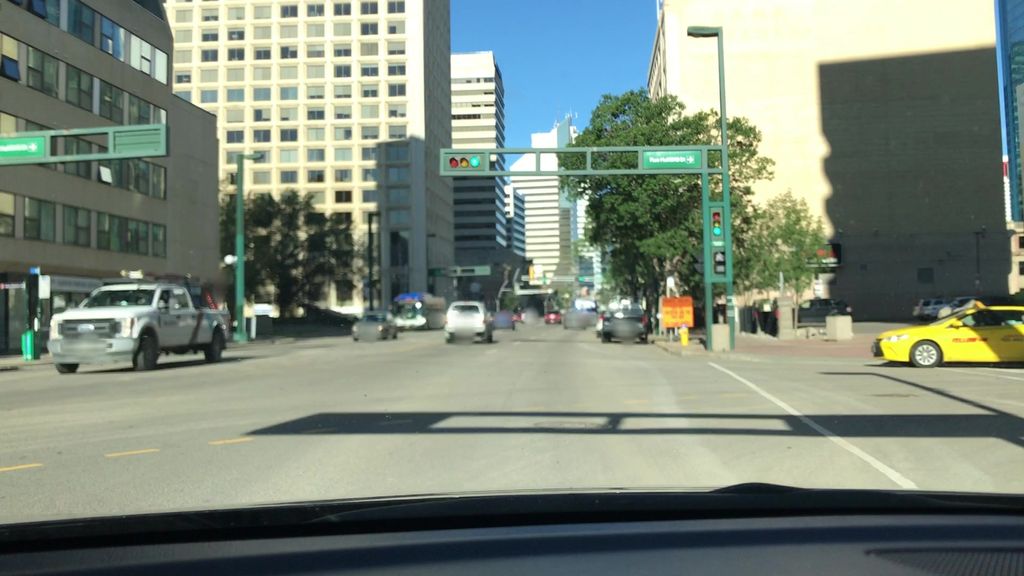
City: edmonton